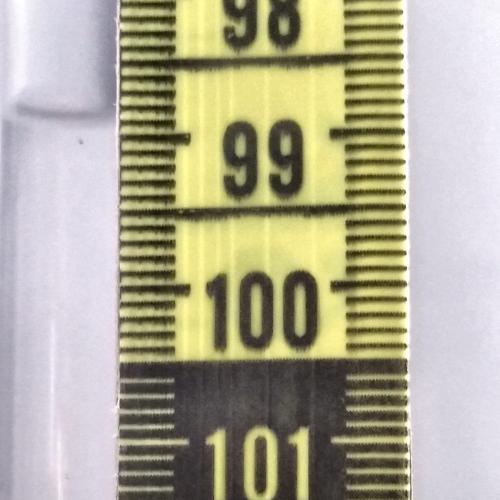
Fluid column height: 98.9 cm